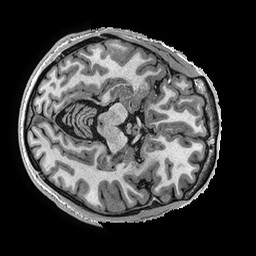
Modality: T1w
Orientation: axial
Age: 22
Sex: male
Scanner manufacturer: ge
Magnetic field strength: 3 T
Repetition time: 0.006952 s
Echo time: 0.00292 s